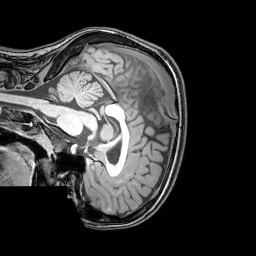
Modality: T1w
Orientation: sagittal
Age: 24
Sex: female
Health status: healthy
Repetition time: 0.081 s
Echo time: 0.037 s